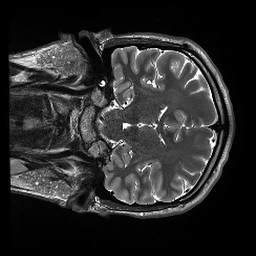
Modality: T2w
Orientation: coronal
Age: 24
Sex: male